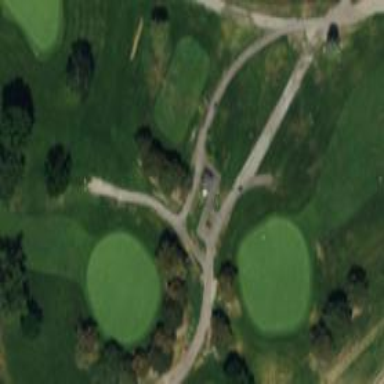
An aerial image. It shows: Grade1 track used as golf cartpath.